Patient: sex M, age 57
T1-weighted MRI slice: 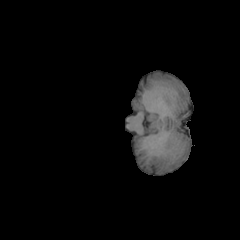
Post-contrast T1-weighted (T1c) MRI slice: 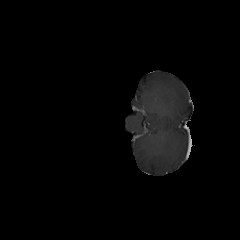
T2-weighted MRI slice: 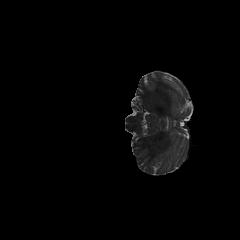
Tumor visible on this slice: no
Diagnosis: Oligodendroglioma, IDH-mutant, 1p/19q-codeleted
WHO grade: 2